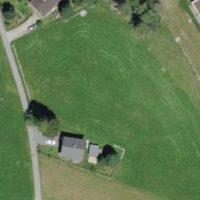
EUNIS habitat code: 55
Species observed at this site:
Eryngium alpinum